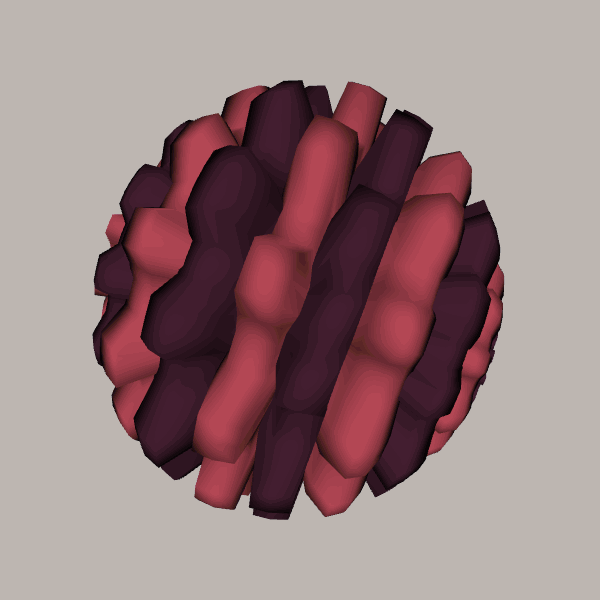
Background: light